Field crop: maize
Growth stage: 2
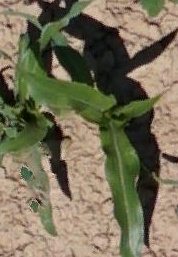
Species: maize